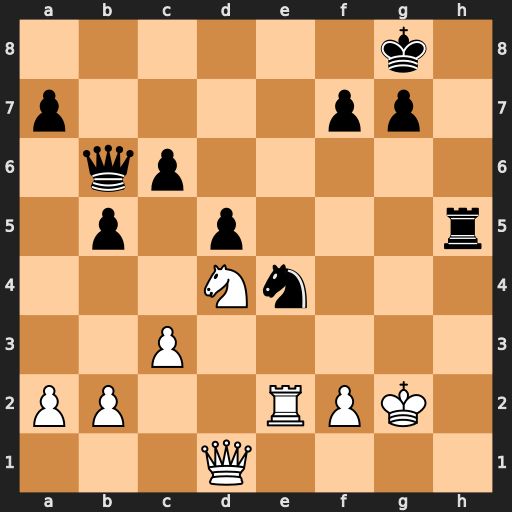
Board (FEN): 6k1/p4pp1/1qp5/1p1p3r/3Nn3/2P5/PP2RPK1/3Q4
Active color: w
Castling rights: -
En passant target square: -
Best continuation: Rxe4 dxe4 Qxh5